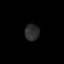
Tissue: skin
Cell type: Epithelial cells
Senescence score: 0.2805
Nuclear area (px): 237
Mean DAPI intensity: 42.688